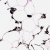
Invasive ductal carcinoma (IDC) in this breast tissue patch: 0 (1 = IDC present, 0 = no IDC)